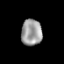
Tissue: prostate
Cell type: Fibroblasts
Senescence score: 0.7311
Nuclear area (px): 532
Mean DAPI intensity: 158.327